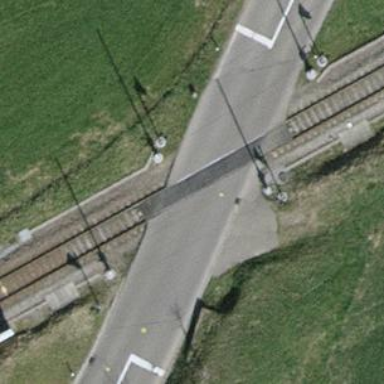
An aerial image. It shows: Full barrier level crossing on railway.